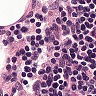
Metastatic tissue present: no